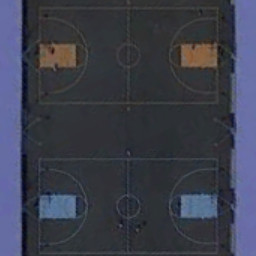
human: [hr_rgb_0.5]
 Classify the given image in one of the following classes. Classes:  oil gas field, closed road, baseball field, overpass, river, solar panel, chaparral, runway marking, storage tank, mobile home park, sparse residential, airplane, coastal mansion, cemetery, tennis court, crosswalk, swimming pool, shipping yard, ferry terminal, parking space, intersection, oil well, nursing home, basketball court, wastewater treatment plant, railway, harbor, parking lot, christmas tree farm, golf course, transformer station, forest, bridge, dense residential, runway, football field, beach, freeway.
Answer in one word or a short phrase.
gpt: basketball court